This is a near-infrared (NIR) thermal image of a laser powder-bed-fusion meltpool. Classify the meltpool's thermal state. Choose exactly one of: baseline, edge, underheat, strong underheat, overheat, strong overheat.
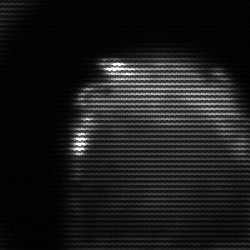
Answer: edge